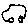
Label: car